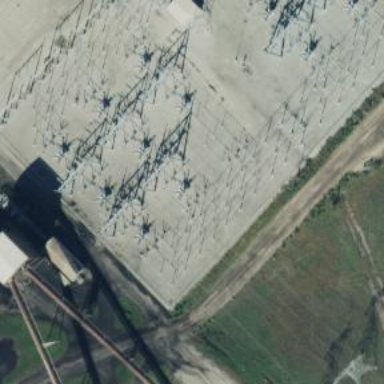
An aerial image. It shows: Switch used for power control.